The image is an STFT spectrogram (time versus frequency) of a rotating-machine vibration signal. Diagnose the rotating machine from this image, choosing from: normal, misalignment, unbalance, looseness.
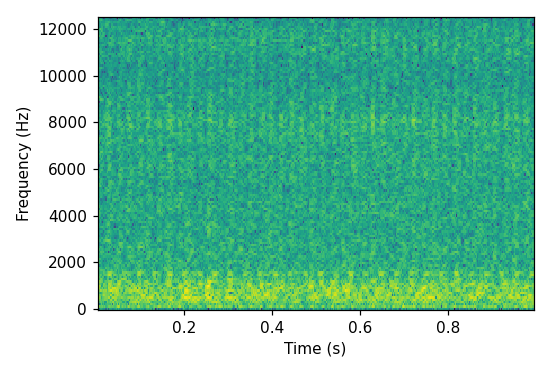
Answer: unbalance